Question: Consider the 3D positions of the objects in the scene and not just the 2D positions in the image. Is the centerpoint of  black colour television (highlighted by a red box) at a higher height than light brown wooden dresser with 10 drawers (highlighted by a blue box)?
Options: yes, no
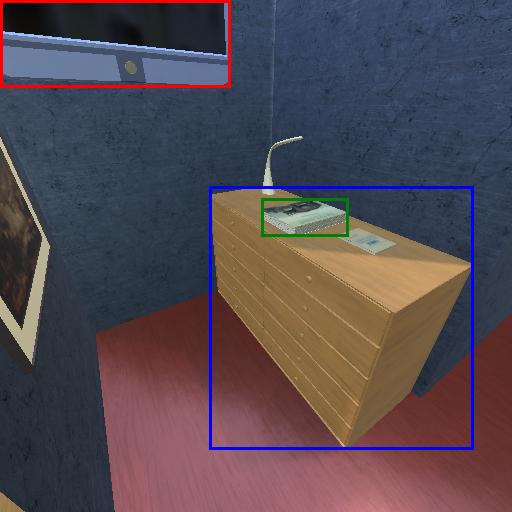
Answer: yes